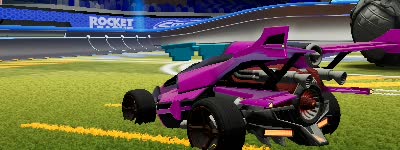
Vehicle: aftershock